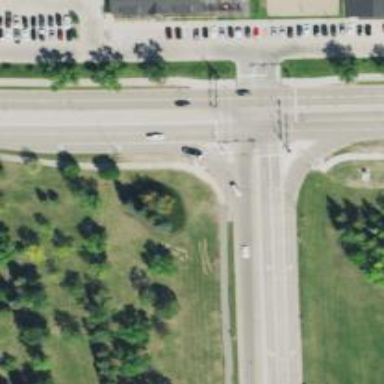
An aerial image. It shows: Secondary link road.